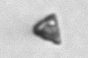
Label: detritus_transparent